Question: I'm trying to declare the constraints below in Python but it does not work.
This is my code:
'''
m.addConstrs((tsk*Xkt[i]).sum(k, '*') + (tbk*Qkt[i]).sum(k, "*") <= bt[i]+Ot[i] for i in range(0, t))
'''

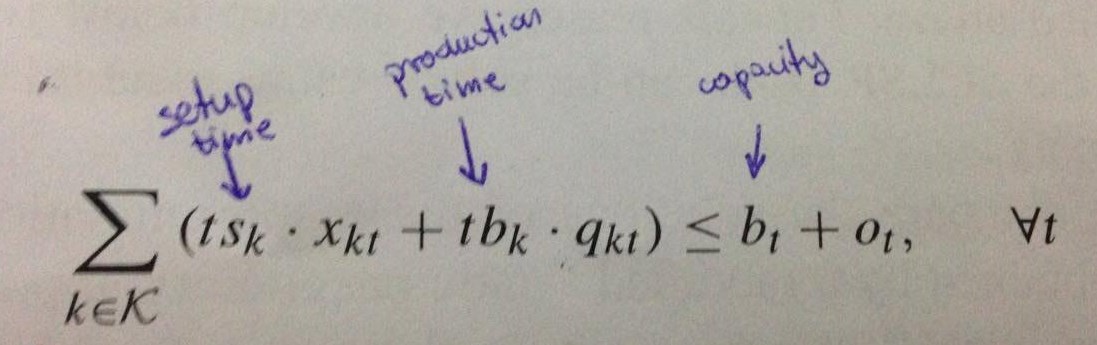
Answer: The 'tupledict.sum()' method applies to a 'tupledict' object, not a 'LinExpr' such as 'tsk*Xkt[i]'. You have two alternatives:
1. Use the sum() or quicksum() function, creating an expression like: m.addConstrs(quicksum(ts[k]*X[k,t] + tb[k]*Q[k,t] for k in Krange) <= b[t]+O[t] for t in Trange)
2. Use the tupledict.prod() method: m.addConstrs(X.prod(ts, '*', t) + Q.prod(tb, '*', t) <= b[t]+O[t] for t in Trange)
A few comments:
1. I changed your subscript notation to better match the mathematical expressions. I am not clear whether the expressions are ts and tb or t . s and t . b; adjust your code accordingly.
2. There is currently a documentation bug in the syntax for tupledict.prod(); my code above reflects the correct use of this method.